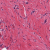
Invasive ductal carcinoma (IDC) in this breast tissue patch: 0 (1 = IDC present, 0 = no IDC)